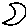
Label: moon